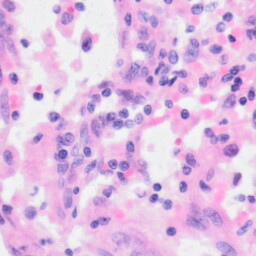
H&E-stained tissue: Kidney